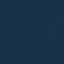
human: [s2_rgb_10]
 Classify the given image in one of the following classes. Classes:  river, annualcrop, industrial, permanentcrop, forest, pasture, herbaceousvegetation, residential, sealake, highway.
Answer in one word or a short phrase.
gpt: SeaLake